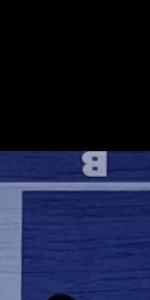
Label: Empty